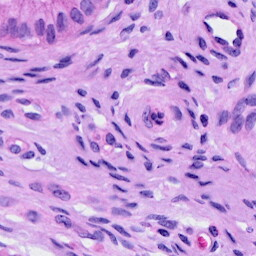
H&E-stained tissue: Cervix